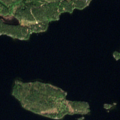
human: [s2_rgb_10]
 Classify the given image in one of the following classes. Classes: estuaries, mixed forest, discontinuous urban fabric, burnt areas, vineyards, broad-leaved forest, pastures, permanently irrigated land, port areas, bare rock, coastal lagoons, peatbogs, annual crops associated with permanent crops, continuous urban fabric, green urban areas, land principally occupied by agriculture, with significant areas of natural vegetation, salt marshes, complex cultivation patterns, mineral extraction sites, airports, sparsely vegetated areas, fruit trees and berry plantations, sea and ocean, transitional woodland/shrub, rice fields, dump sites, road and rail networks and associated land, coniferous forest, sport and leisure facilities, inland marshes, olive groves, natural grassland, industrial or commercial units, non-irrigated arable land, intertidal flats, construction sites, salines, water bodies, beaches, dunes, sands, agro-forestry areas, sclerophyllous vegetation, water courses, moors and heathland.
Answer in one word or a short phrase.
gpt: coniferous forest, water bodies